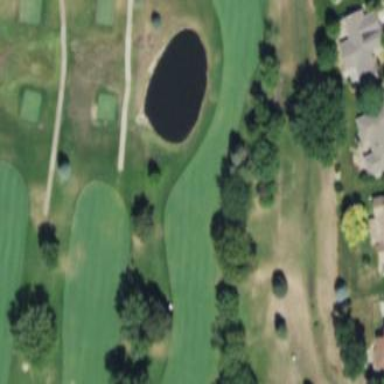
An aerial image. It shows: Water hazard in golf course. The hazard is natural water feature.